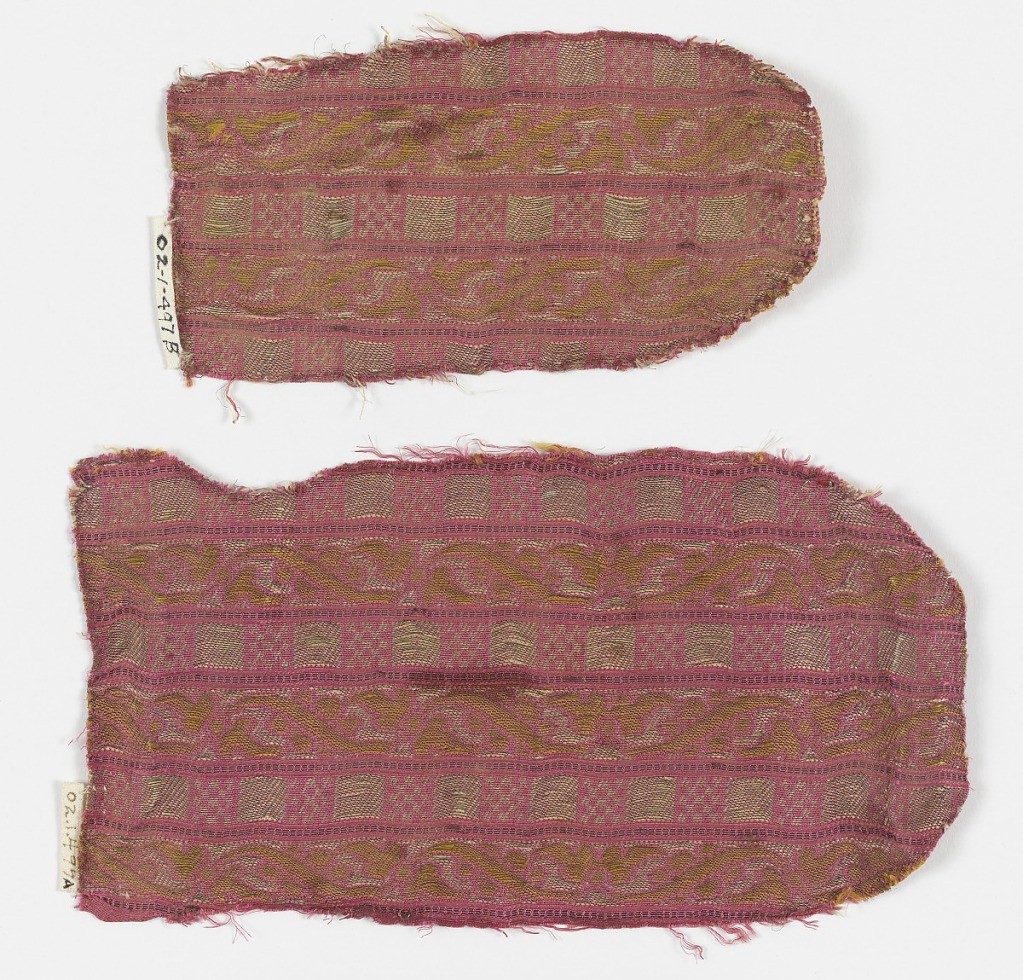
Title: Fragment
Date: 17th century
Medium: silk, metallic Technique: woven
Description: Rows of pattern on red background.